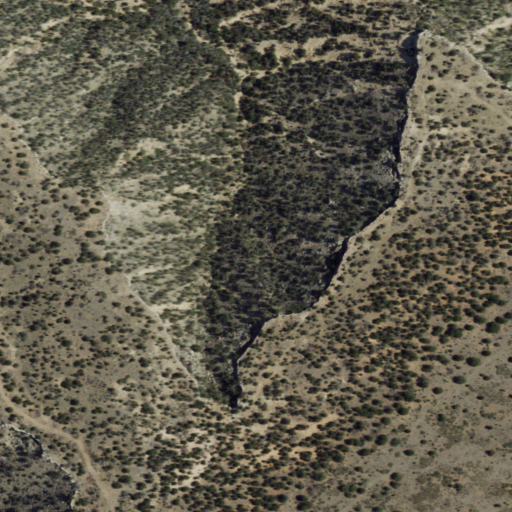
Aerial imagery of ridge(s) in New Mexico named Piñon Point containing only shrub